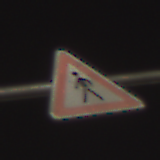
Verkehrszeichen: FussgaengerRechts
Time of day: Night
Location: Outdoor (Urban)
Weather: PartlyCloudy
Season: NotSpecified
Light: Artificial